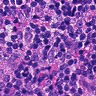
Metastatic tissue present: no